九年级 · 解析几何
如图, 在正方形 $A B C D$ 中, $A B=4$, 动点 $M, N$ 分别从点 $A, B$同时出发, 沿射线 $A B$, 射线 $B C$ 的方向匀速运动, 且速度的大小相等,连接 $D M, M N, N D$. 设点 $M$ 运动的路程为 $x(0 \leq x \leq 4)$, $\triangle D M N$ 的

面积为 $s$, 下列图像中能反映 $s$ 与 $x$ 之间函数关系的是（）

（第 9 题）

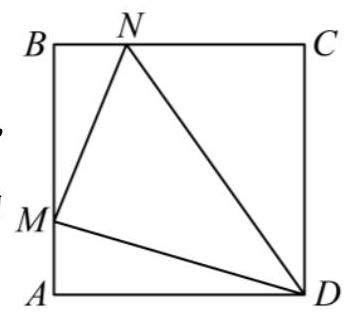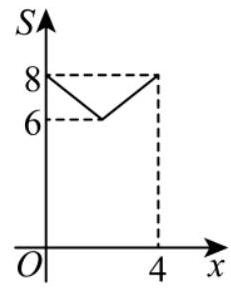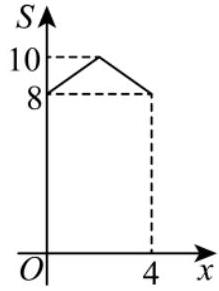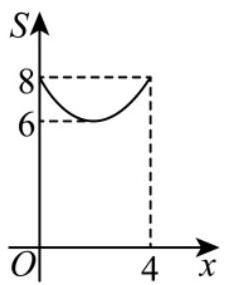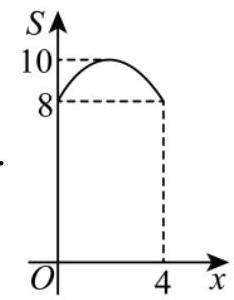
A.

B.

C.

D.

答案: C
解析: 先根据 $S=S_{\text {正方形 } A B C D}-S_{\triangle A D M}-S_{\triangle D C N}-S_{\triangle B M N}$, 求出 $\mathrm{S}$ 与 $x$ 之间函数关系式, 再判断即可得出结论.

【详解】解: $S=S_{\text {正方形 } A B C D}-S_{\triangle A D M}-S_{\triangle D C N}-S_{\triangle B M N}$, $=4 \times 4-\frac{1}{2} \times 4 x-\frac{1}{2} \times 4(4-x)-\frac{1}{2} x(4-x)$,

$=\frac{1}{2} x^{2}-2 x+8$,

$=\frac{1}{2}(x-2)^{2}+6$,

故 $\mathrm{S}$ 与 $x$ 之间函数关系为二次函数, 图像开口向上, $x=2$ 时, 函数有最小值 6 ,

故选: C.

【点睛】本题考查了正方形的性质, 二次函数的图像与性质, 本题的关键是求出 $\mathrm{S}$ 与 $x$ 之间函数关系式，再判断 $\mathrm{S}$ 与 $x$ 之间函数类型.